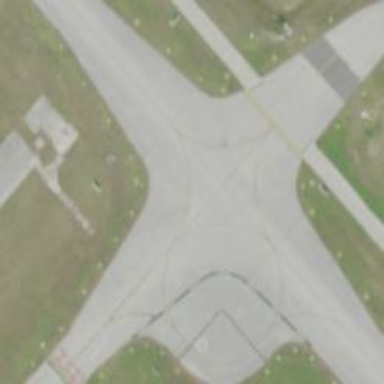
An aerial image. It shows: View of taxiway at the airport.